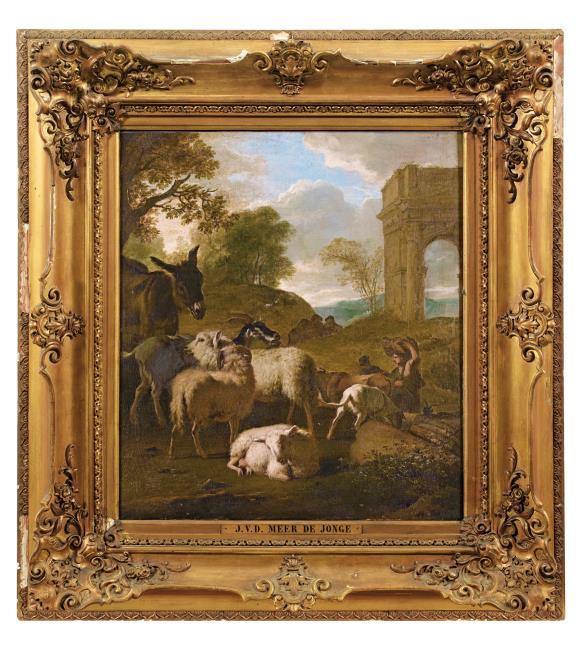
Title: Sheep and a donkey in an Italianate landscape
Artist: Simon van der Does Bron: Fred G. Meijer (2012)
Earliest date: 1668
Latest date: 1718
Genre: painting
Iconography: cattle
Keywords: italianate, mountain landscape, classical ruin, herdsman, sheep, donkey, resting, carrying